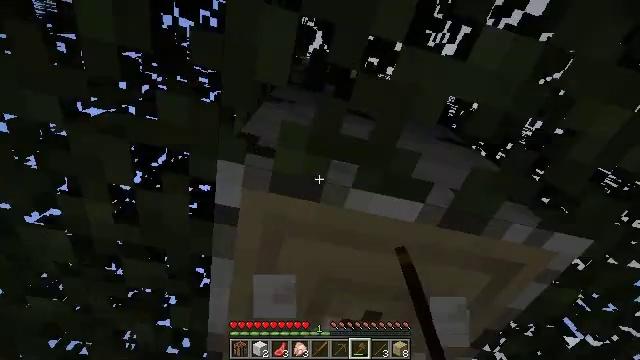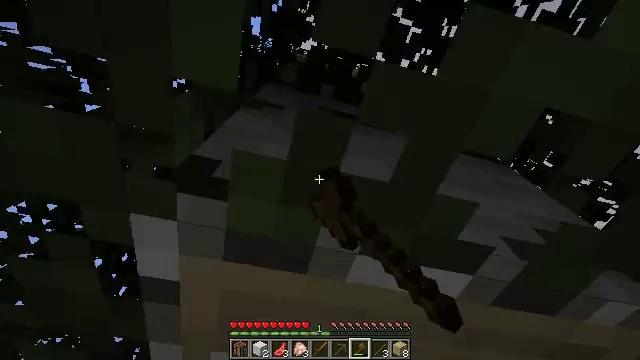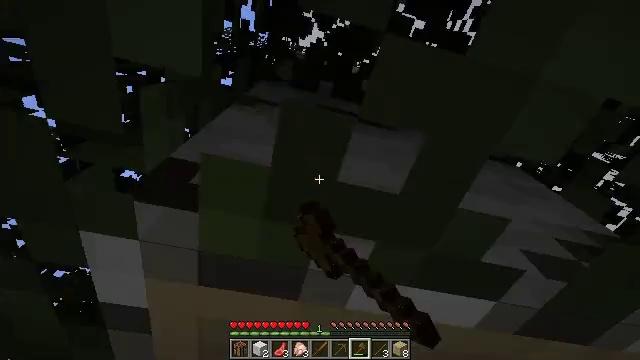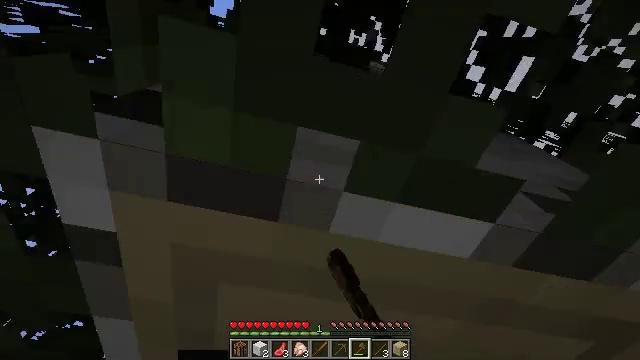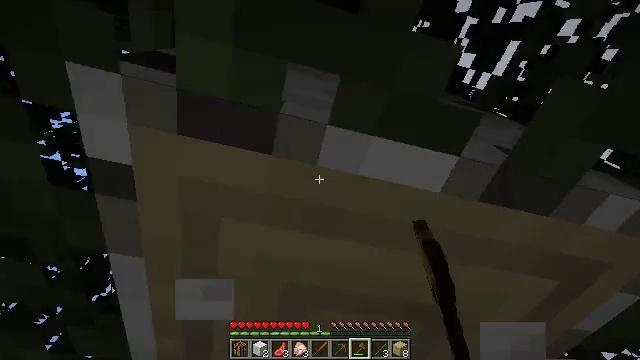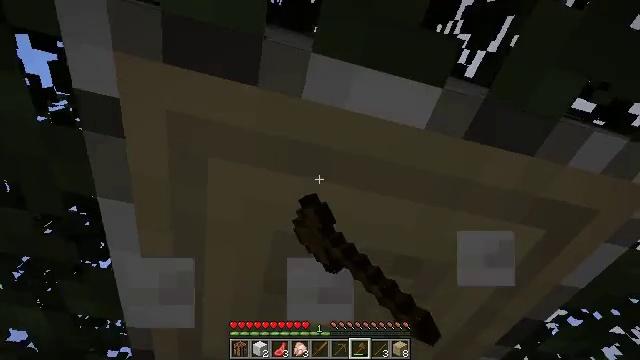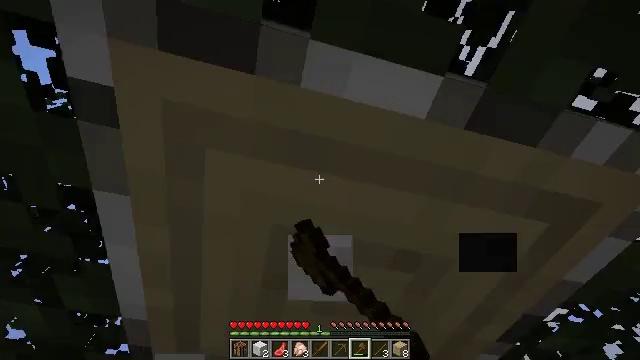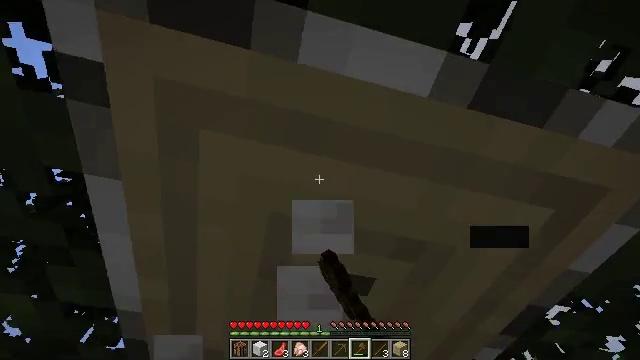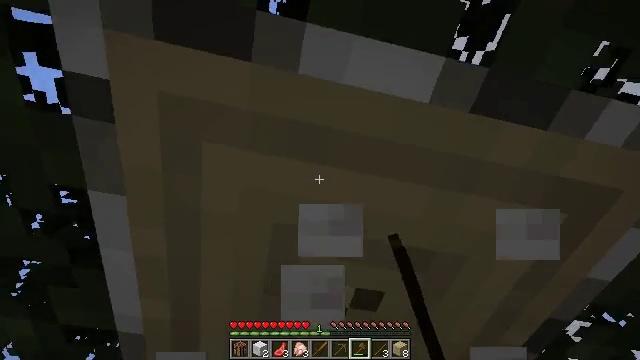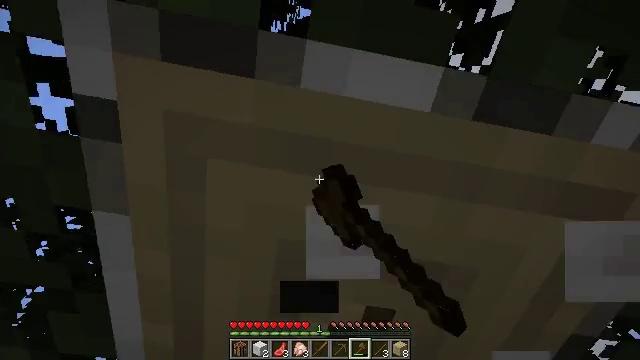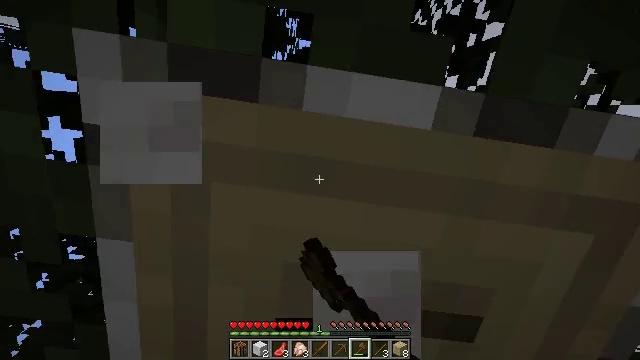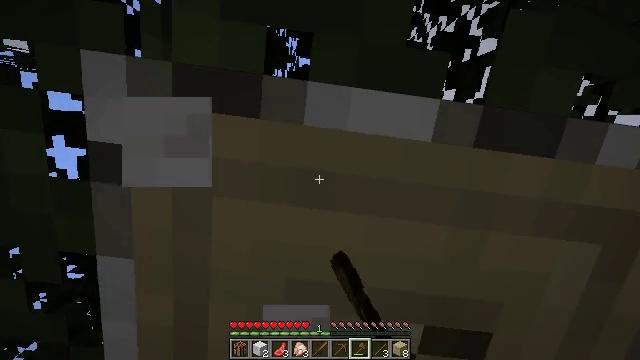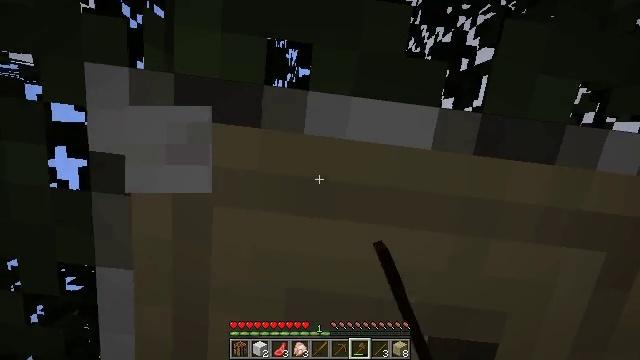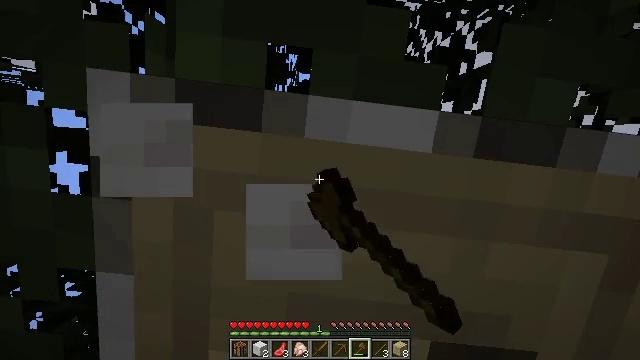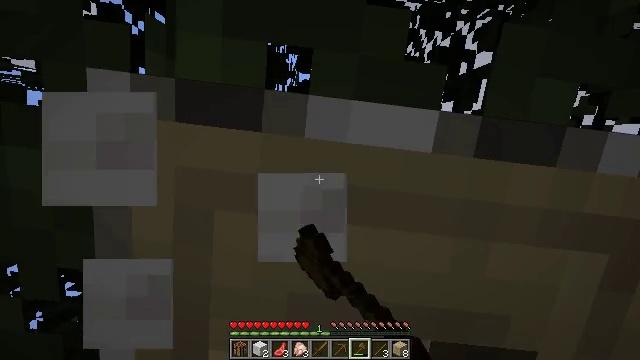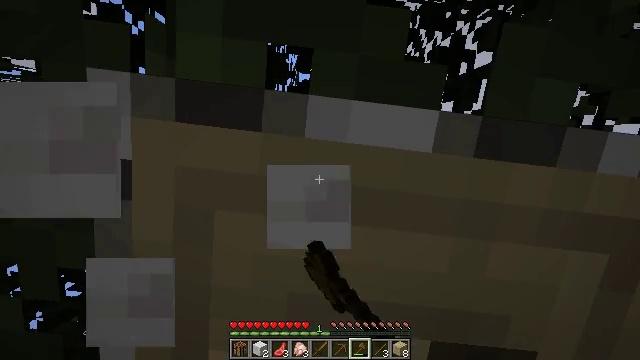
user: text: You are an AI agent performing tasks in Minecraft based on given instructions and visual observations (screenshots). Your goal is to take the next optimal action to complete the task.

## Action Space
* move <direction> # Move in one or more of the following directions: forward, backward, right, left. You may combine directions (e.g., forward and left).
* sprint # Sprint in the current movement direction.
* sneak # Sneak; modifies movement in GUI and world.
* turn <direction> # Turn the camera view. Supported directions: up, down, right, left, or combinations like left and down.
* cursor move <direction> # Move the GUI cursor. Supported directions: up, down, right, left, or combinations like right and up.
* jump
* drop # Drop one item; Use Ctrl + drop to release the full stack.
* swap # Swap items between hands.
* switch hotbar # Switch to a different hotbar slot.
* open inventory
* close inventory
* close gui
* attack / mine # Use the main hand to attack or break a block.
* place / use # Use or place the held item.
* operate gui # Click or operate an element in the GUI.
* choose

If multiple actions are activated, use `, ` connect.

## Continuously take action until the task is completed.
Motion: motion action
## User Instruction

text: Gather birch log for crafting.
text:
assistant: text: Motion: move forward, attack / mine, jump
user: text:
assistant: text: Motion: move forward, attack / mine
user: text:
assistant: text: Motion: move forward, attack / mine
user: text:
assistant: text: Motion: attack / mine
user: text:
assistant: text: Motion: attack / mine
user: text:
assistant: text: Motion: attack / mine
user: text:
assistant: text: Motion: attack / mine
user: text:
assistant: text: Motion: turn left and up, attack / mine
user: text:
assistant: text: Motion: turn left and up, attack / mine
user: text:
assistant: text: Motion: turn left and up, attack / mine
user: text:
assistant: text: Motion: turn up, attack / mine
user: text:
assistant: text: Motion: turn up, attack / mine
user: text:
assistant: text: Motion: attack / mine
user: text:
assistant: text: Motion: attack / mine
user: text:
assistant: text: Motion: attack / mine
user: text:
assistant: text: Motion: attack / mine
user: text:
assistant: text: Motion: attack / mine
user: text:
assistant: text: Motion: attack / mine
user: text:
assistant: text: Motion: attack / mine
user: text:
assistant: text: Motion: attack / mine
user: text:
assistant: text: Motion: attack / mine
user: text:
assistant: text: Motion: attack / mine
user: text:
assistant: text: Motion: attack / mine
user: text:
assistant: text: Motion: attack / mine
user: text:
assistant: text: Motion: attack / mine
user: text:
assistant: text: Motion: attack / mine
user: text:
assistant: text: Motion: attack / mine
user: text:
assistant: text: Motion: attack / mine
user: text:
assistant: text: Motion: attack / mine
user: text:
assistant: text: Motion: attack / mine